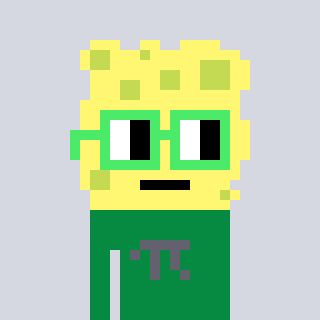
a pixel art character with square light green glasses, a sponge-shaped head and a green-colored body on a cool background